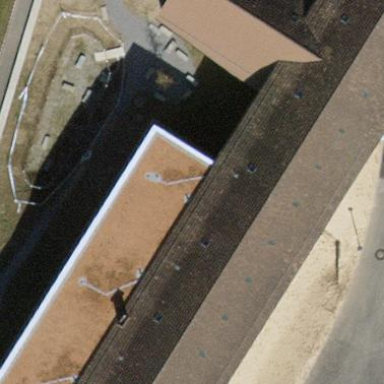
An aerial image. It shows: School building with gabled roof.